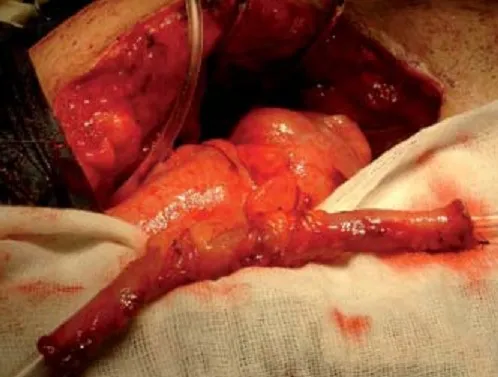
Tubularization of the incised ileal segments.
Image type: medical_photograph (other_medical_photograph)